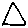
Label: triangle